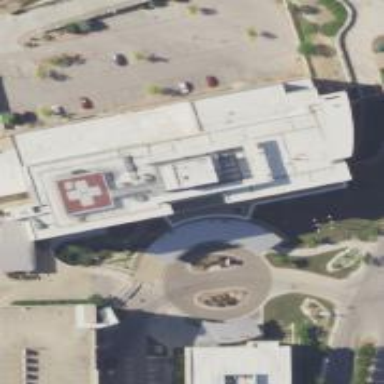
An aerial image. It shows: Healthcare facility identified as hospital.